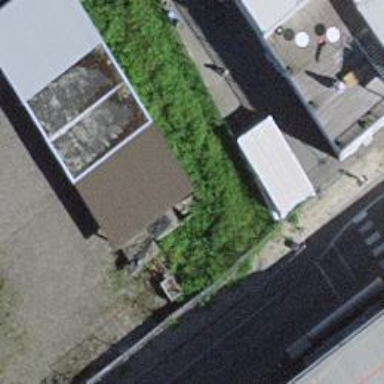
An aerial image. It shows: Metal fence.